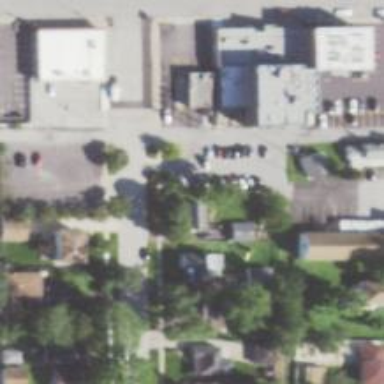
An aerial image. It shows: Alley classified as service road.